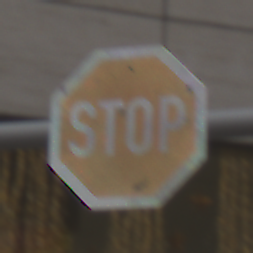
Verkehrszeichen: Stop
Umgebung: Outdoor, Urban
Tageszeit: Midday
Wetter: Overcast
Licht: Natural
Jahreszeit: NotSpecified
Kontrast: LowContrast